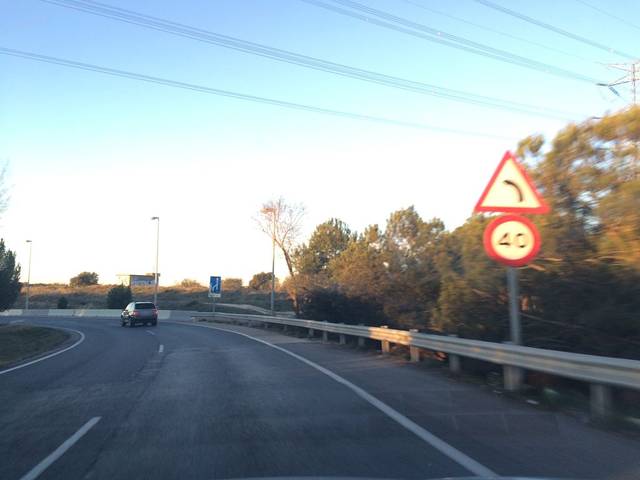
Region: Spain
Coordinates: 40.584, -3.707